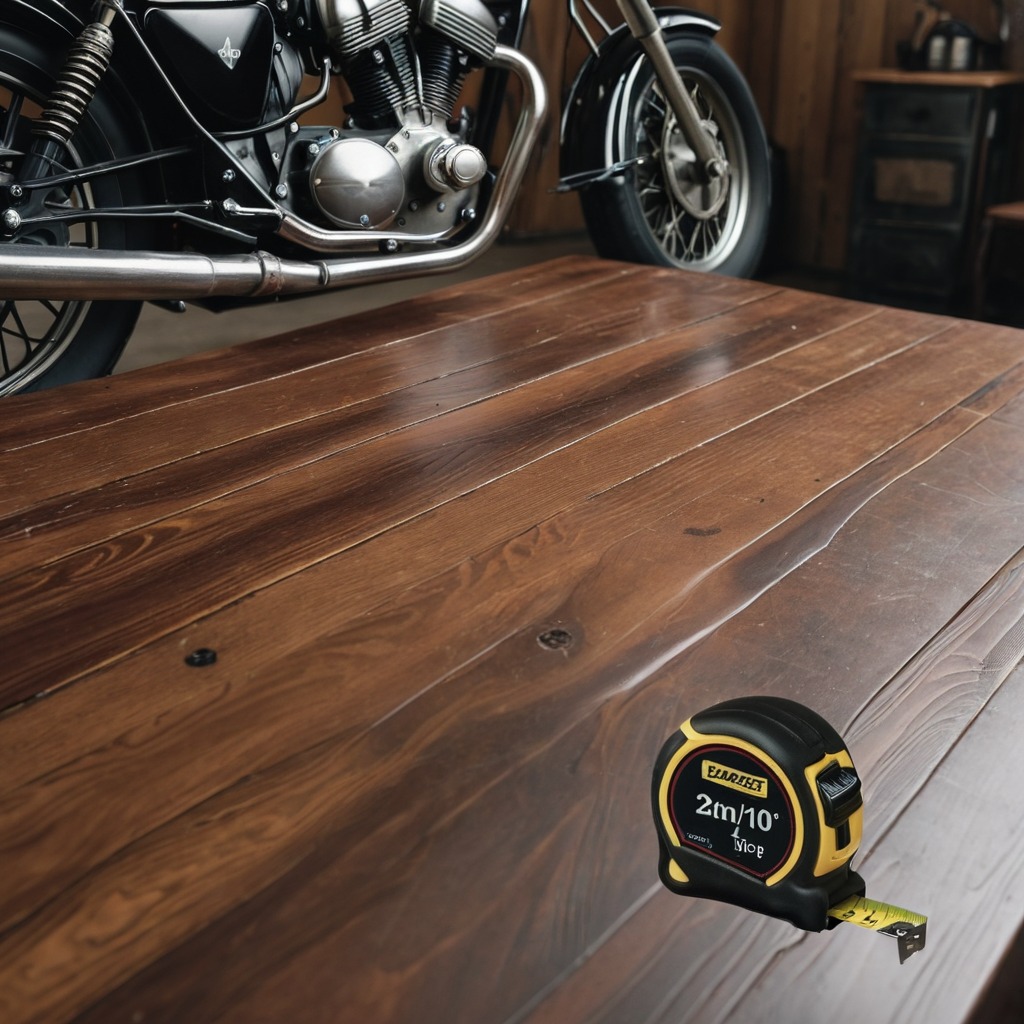
A measuring tape is lying on the wooden table.